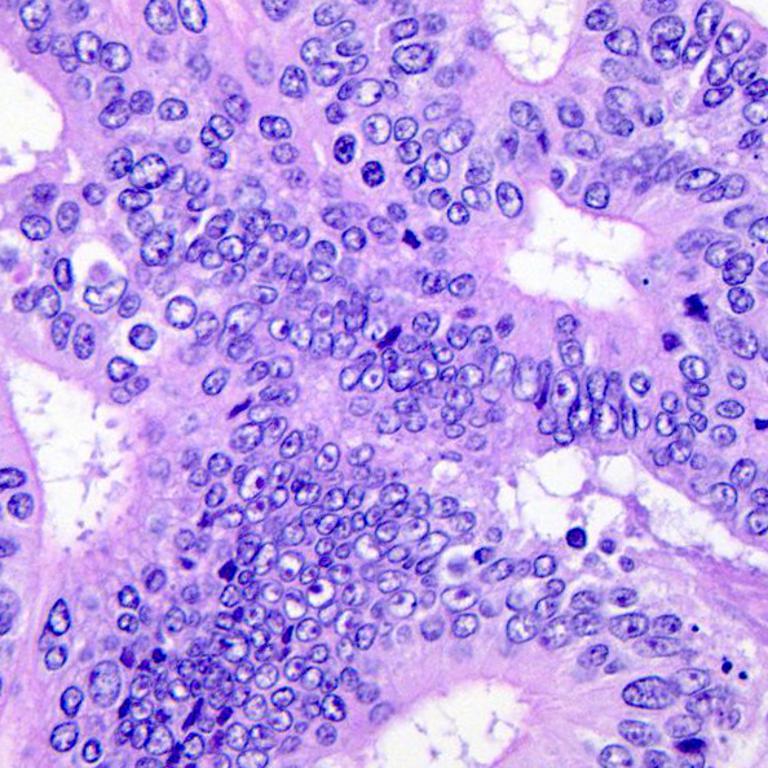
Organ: colon
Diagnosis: adenocarcinomas